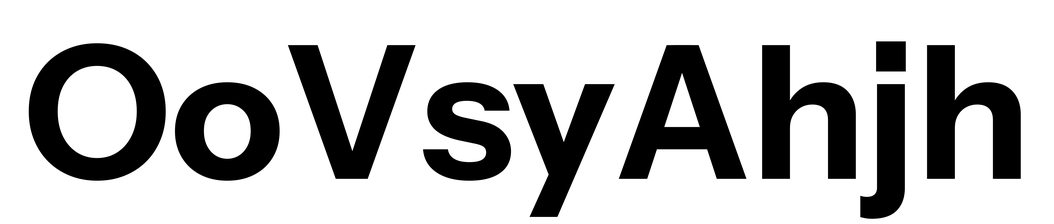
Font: InstrumentSans_Bold